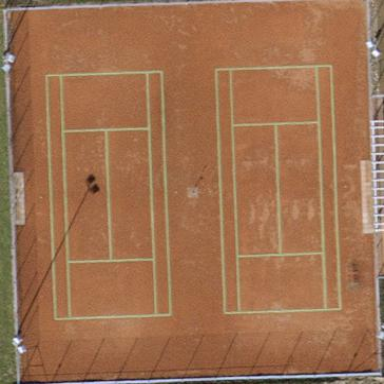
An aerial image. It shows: Building designated for tennis activities.